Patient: sex F, age 58
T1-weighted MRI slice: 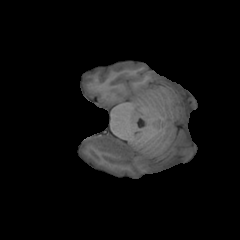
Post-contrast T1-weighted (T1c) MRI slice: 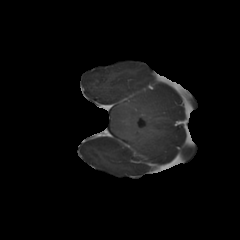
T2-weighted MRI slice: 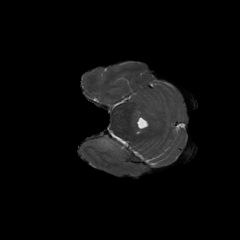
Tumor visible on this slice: yes
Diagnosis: Glioblastoma, IDH-wildtype
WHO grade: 4